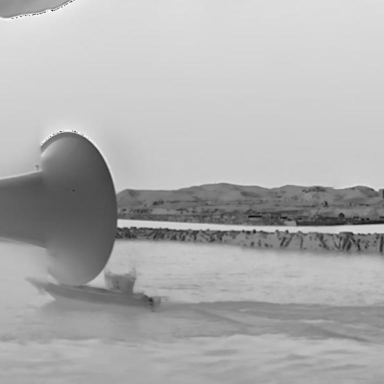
There is a bulk_carrier in the infrared image.